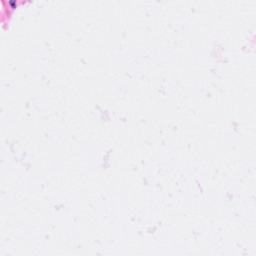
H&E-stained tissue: Breast